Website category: jobs
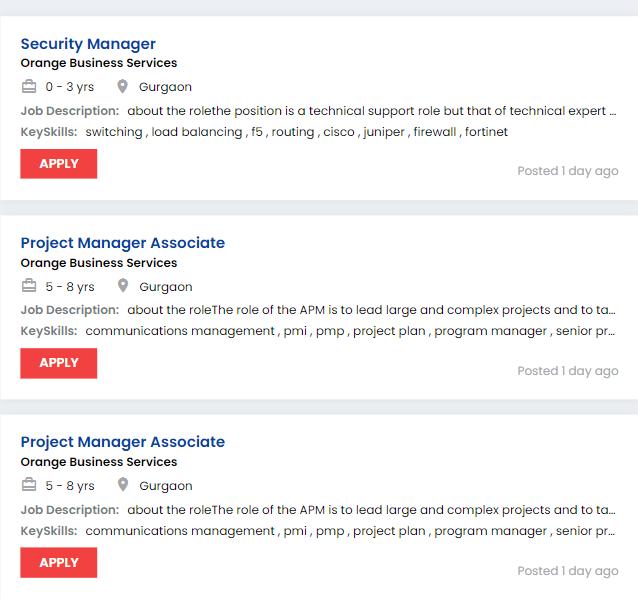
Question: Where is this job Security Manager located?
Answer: Gurgaon

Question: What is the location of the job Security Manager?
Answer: Gurgaon

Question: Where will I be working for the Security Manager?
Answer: Gurgaon

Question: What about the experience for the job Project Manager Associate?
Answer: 5 - 8 yrs

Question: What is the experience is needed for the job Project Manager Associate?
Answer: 5 - 8 yrs

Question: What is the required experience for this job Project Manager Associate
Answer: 5 - 8 yrs

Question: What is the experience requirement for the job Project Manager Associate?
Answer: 5 - 8 yrs

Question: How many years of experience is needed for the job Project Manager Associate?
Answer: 5 - 8 yrs

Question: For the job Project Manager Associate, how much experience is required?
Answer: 5 - 8 yrs

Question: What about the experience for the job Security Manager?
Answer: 0 - 3 yrs

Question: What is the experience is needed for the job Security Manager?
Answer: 0 - 3 yrs

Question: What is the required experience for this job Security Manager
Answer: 0 - 3 yrs

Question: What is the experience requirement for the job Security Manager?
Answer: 0 - 3 yrs

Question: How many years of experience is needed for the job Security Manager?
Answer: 0 - 3 yrs

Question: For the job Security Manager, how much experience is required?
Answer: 0 - 3 yrs

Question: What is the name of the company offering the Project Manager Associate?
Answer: Orange Business Services

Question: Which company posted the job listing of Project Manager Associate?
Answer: Orange Business Services

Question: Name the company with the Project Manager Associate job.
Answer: Orange Business Services

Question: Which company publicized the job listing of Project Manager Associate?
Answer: Orange Business Services

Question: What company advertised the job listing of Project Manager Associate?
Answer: Orange Business Services

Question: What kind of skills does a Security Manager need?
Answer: switching , load balancing , f5 , routing , cisco , juniper , firewall , fortinet

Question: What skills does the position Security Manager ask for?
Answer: switching , load balancing , f5 , routing , cisco , juniper , firewall , fortinet

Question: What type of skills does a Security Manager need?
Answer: switching , load balancing , f5 , routing , cisco , juniper , firewall , fortinet

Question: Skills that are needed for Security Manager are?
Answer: switching , load balancing , f5 , routing , cisco , juniper , firewall , fortinet

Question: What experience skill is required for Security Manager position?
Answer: switching , load balancing , f5 , routing , cisco , juniper , firewall , fortinet

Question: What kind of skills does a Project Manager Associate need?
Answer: communications management , pmi , pmp , project plan , program manager , senior project manager , telecom , project management , project governance , prince2 , customer facing

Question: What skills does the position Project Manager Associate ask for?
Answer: communications management , pmi , pmp , project plan , program manager , senior project manager , telecom , project management , project governance , prince2 , customer facing

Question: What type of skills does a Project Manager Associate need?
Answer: communications management , pmi , pmp , project plan , program manager , senior project manager , telecom , project management , project governance , prince2 , customer facing

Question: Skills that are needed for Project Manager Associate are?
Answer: communications management , pmi , pmp , project plan , program manager , senior project manager , telecom , project management , project governance , prince2 , customer facing

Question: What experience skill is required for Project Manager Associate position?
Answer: communications management , pmi , pmp , project plan , program manager , senior project manager , telecom , project management , project governance , prince2 , customer facing